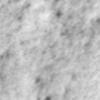
Label: no_change